Interaction volume radius: 5 \u00c5
Interaction volume height: 15 \u00c5
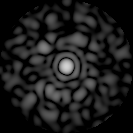
Disorder parameter: 0.8082